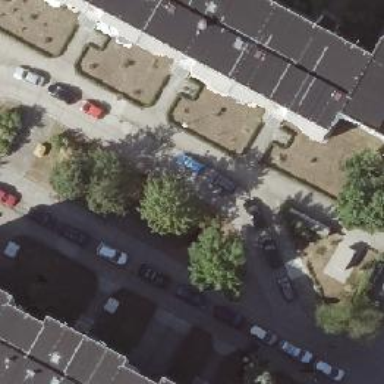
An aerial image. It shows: Footway with concrete surface.